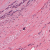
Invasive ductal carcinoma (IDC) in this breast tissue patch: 1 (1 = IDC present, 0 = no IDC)